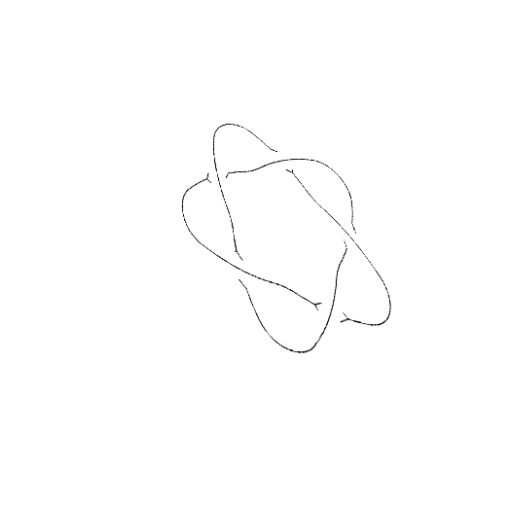
Crossing number: 5